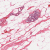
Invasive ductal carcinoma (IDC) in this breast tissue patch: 0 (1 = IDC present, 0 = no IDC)